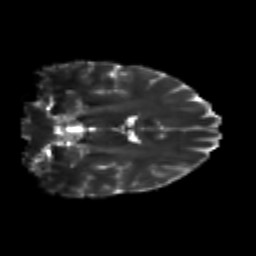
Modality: T2w
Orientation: coronal
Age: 24
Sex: male
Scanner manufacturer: siemens
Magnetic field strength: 3 T
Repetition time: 3.5 s
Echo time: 0.125 s